Aerial crown-view tile of a tropical tree (Barro Colorado Island, Panama), acquired 20250616:
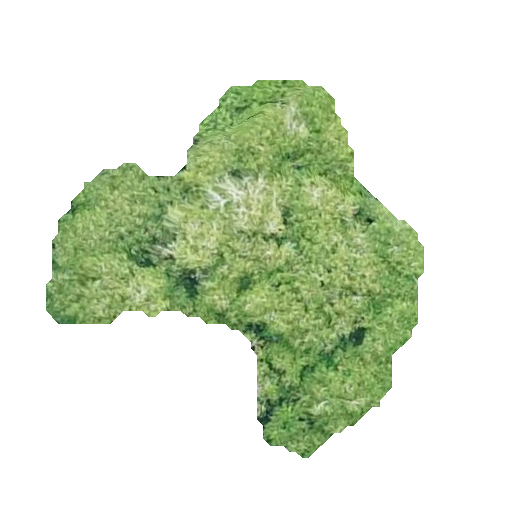
Species: Lonchocarpus heptaphyllus
GBIF accepted scientific name: Lonchocarpus heptaphyllus
Crown area: 113.858 m²